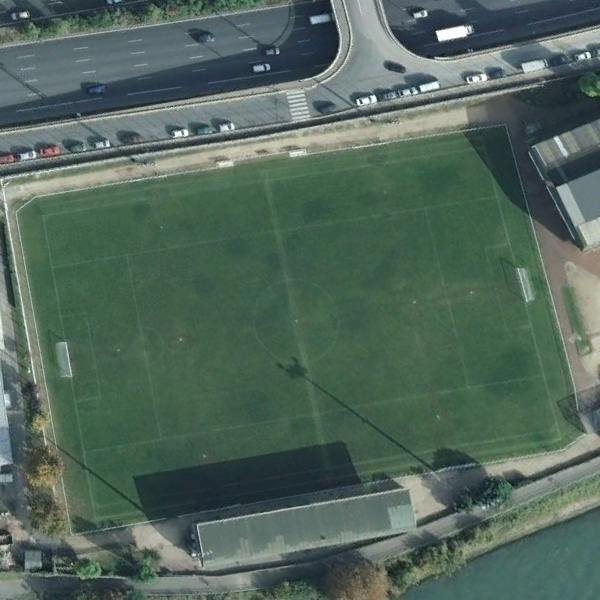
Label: Playground